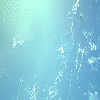
Label: water